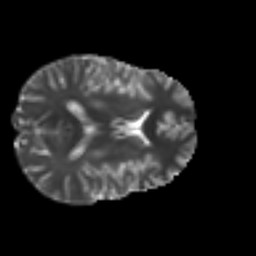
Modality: T2w
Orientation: axial
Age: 19
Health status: ill
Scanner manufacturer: philips
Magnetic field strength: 3 T
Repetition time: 9 s
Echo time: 0.127 s